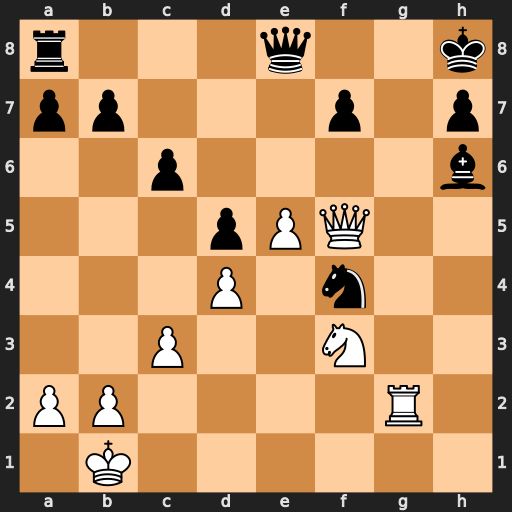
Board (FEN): r3q2k/pp3p1p/2p4b/3pPQ2/3P1n2/2P2N2/PP4R1/1K6
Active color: w
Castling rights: -
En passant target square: -
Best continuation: Qf6+ Bg7 Qxg7#